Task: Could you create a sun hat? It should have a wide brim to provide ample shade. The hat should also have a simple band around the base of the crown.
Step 84:
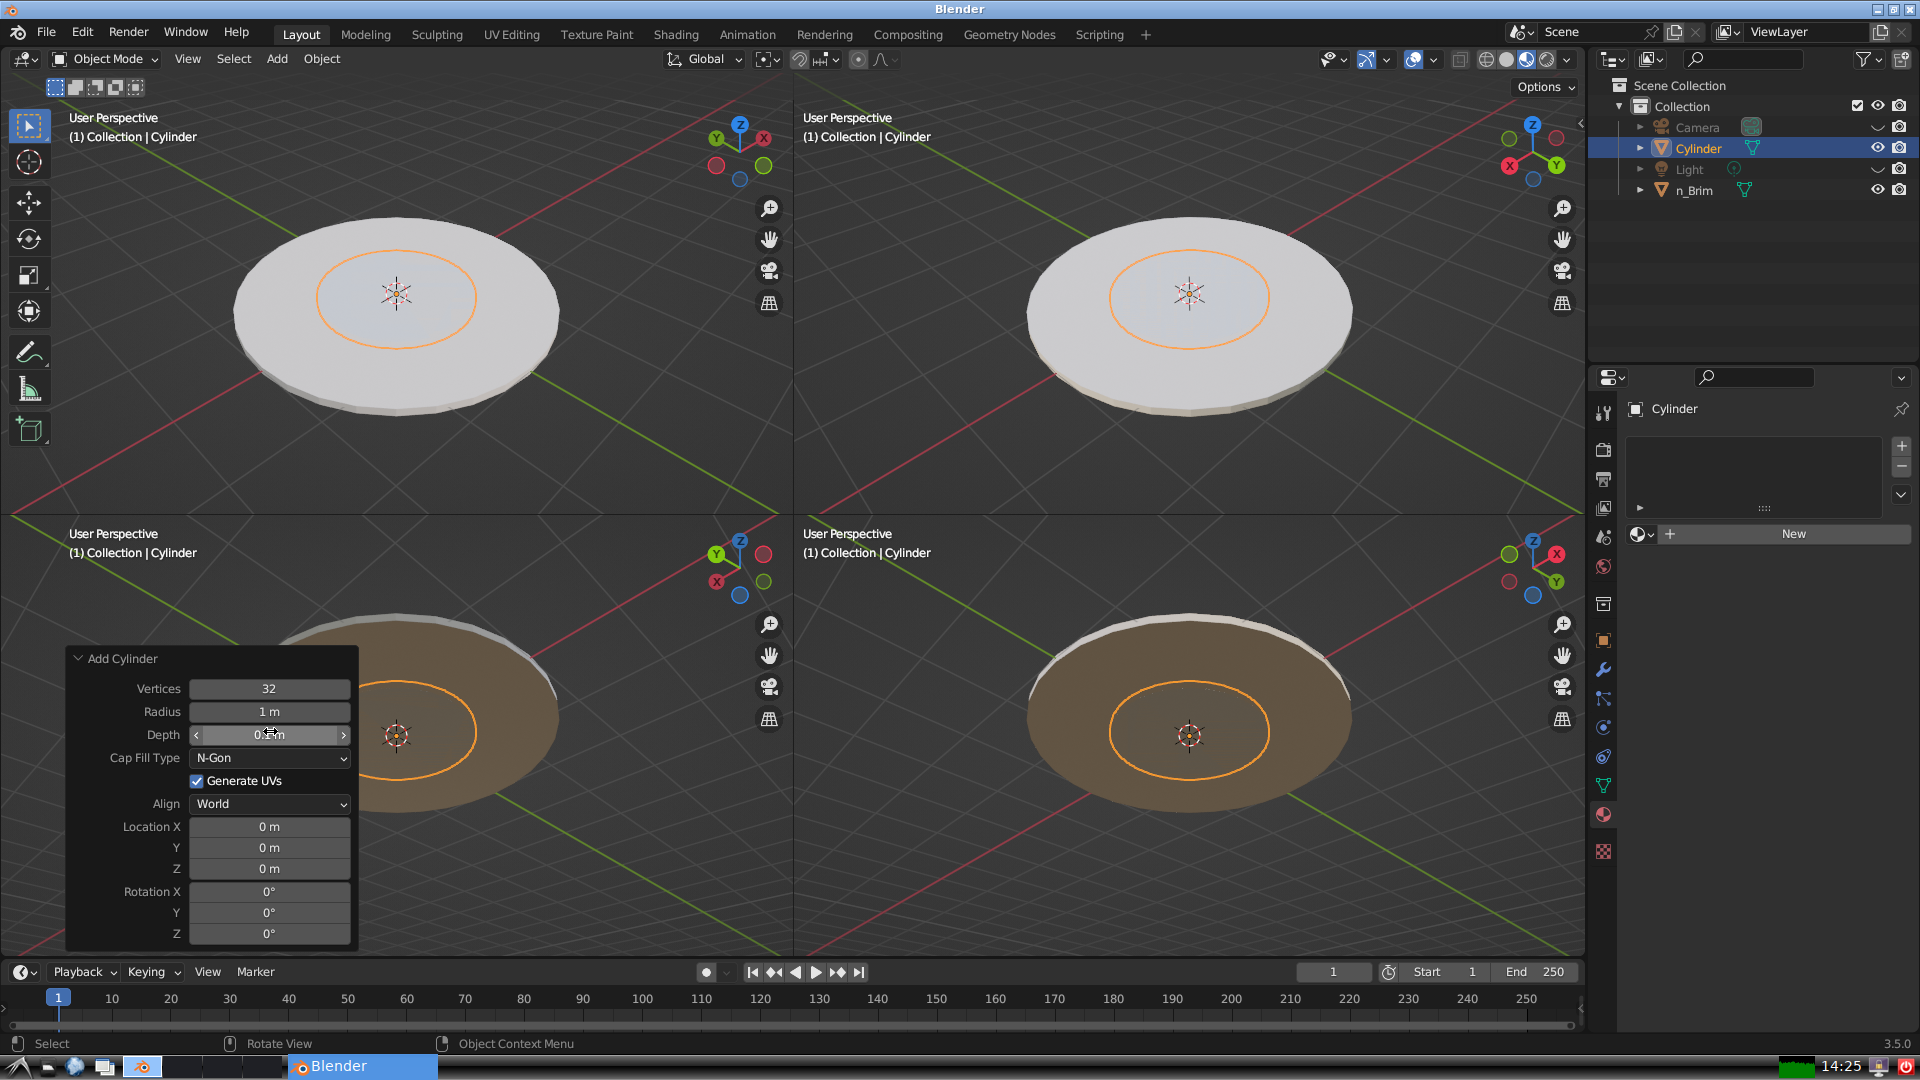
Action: click: no